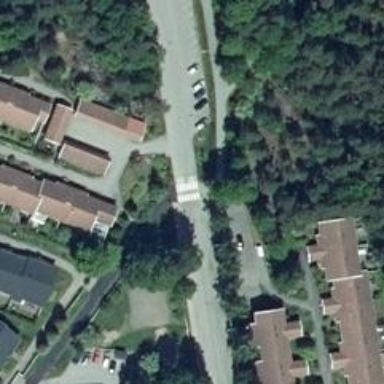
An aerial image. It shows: Asphalt cycleway with marked crossing.